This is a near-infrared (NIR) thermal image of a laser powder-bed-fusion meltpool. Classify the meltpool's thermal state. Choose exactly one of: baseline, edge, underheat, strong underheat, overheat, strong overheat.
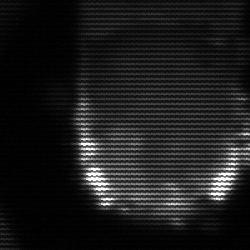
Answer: baseline